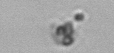
Label: detritus